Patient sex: F
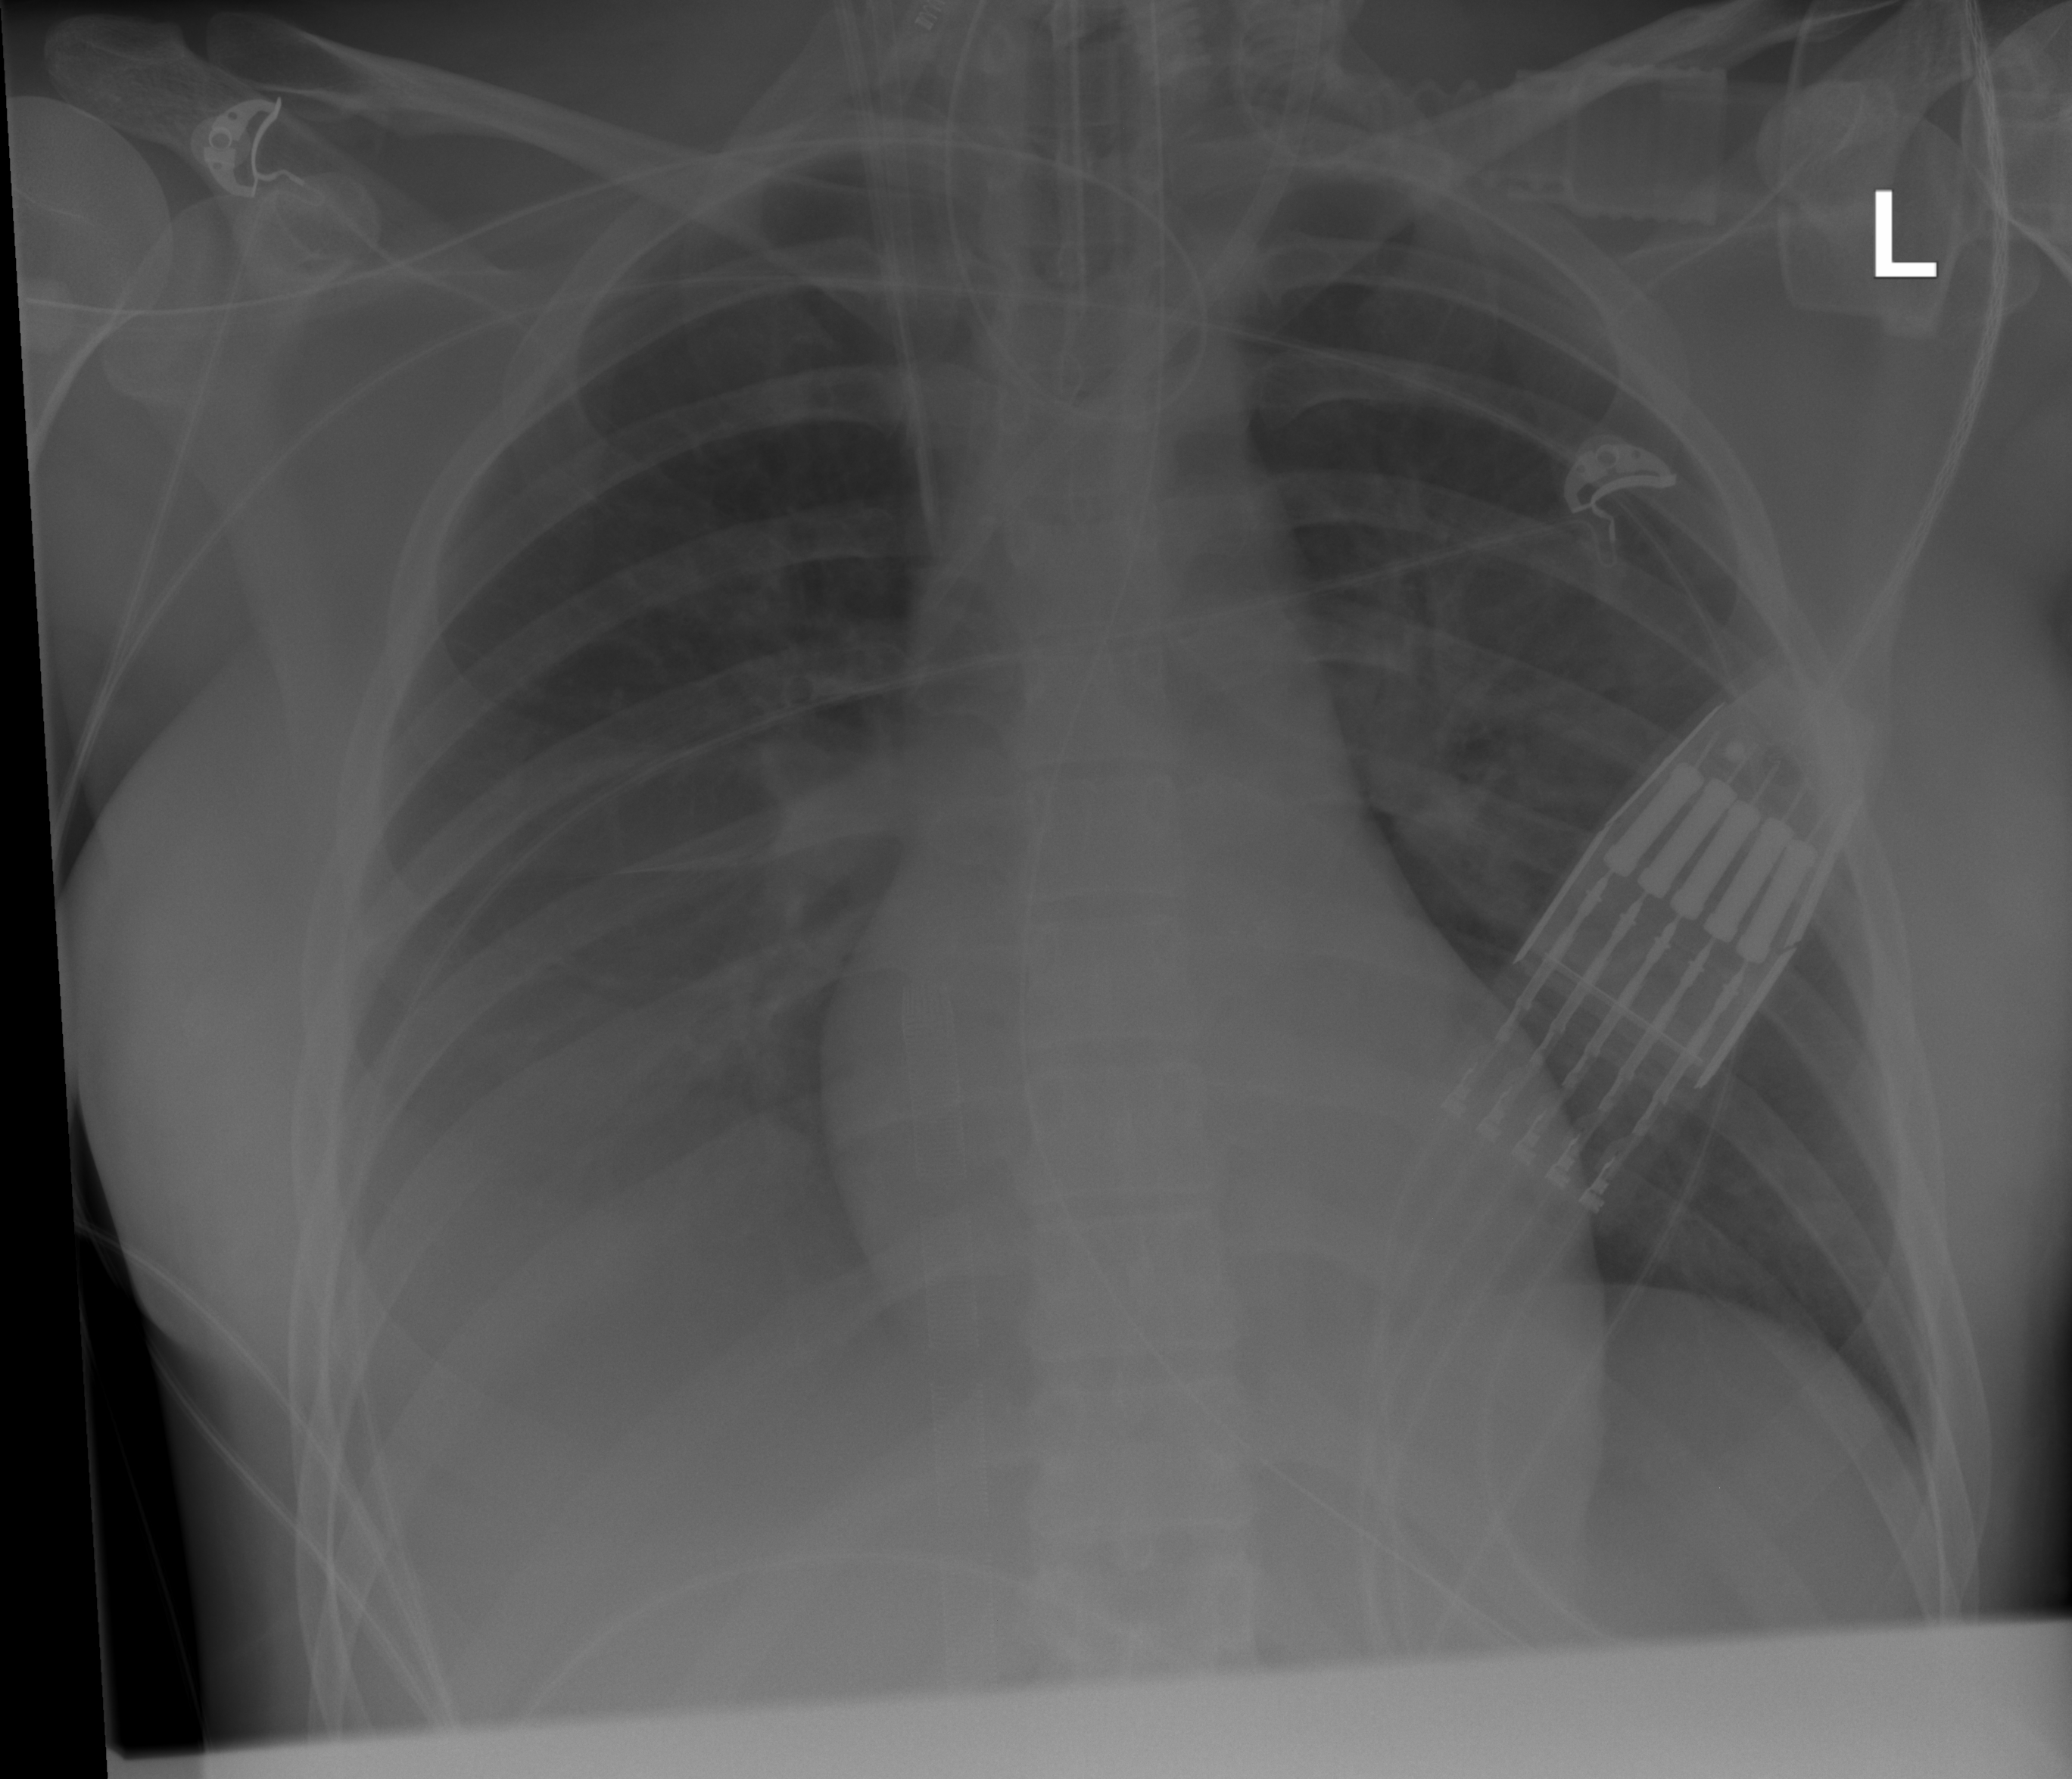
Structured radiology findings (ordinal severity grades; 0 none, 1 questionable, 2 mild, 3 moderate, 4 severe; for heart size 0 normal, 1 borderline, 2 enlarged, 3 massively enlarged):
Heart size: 0
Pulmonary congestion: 1
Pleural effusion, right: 3
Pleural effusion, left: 0
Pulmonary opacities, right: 0
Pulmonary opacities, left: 0
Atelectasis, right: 2
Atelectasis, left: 1